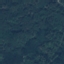
Label: Forest